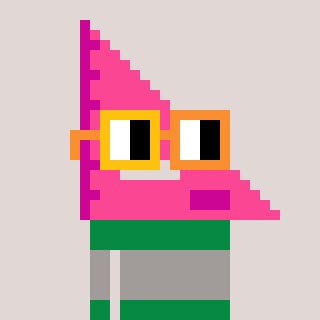
a pixel art character with square yellow and orange glasses, a squadron ruler-shaped head and a green-colored body on a warm background